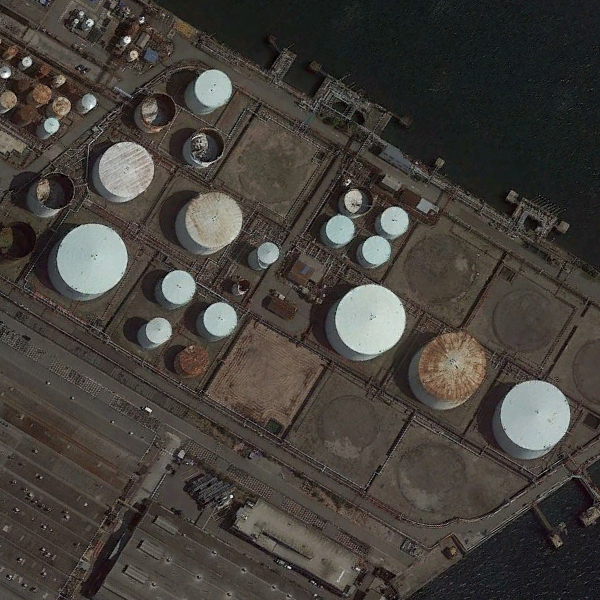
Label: StorageTanks